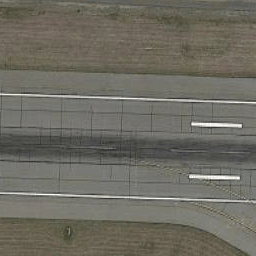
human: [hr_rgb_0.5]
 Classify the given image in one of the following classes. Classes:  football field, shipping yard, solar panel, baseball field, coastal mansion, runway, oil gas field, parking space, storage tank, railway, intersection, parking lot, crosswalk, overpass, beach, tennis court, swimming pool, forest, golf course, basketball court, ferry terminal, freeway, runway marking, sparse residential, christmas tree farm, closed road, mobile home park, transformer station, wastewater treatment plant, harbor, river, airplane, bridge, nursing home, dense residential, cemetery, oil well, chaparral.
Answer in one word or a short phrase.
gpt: runway